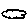
Label: cloud